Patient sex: M
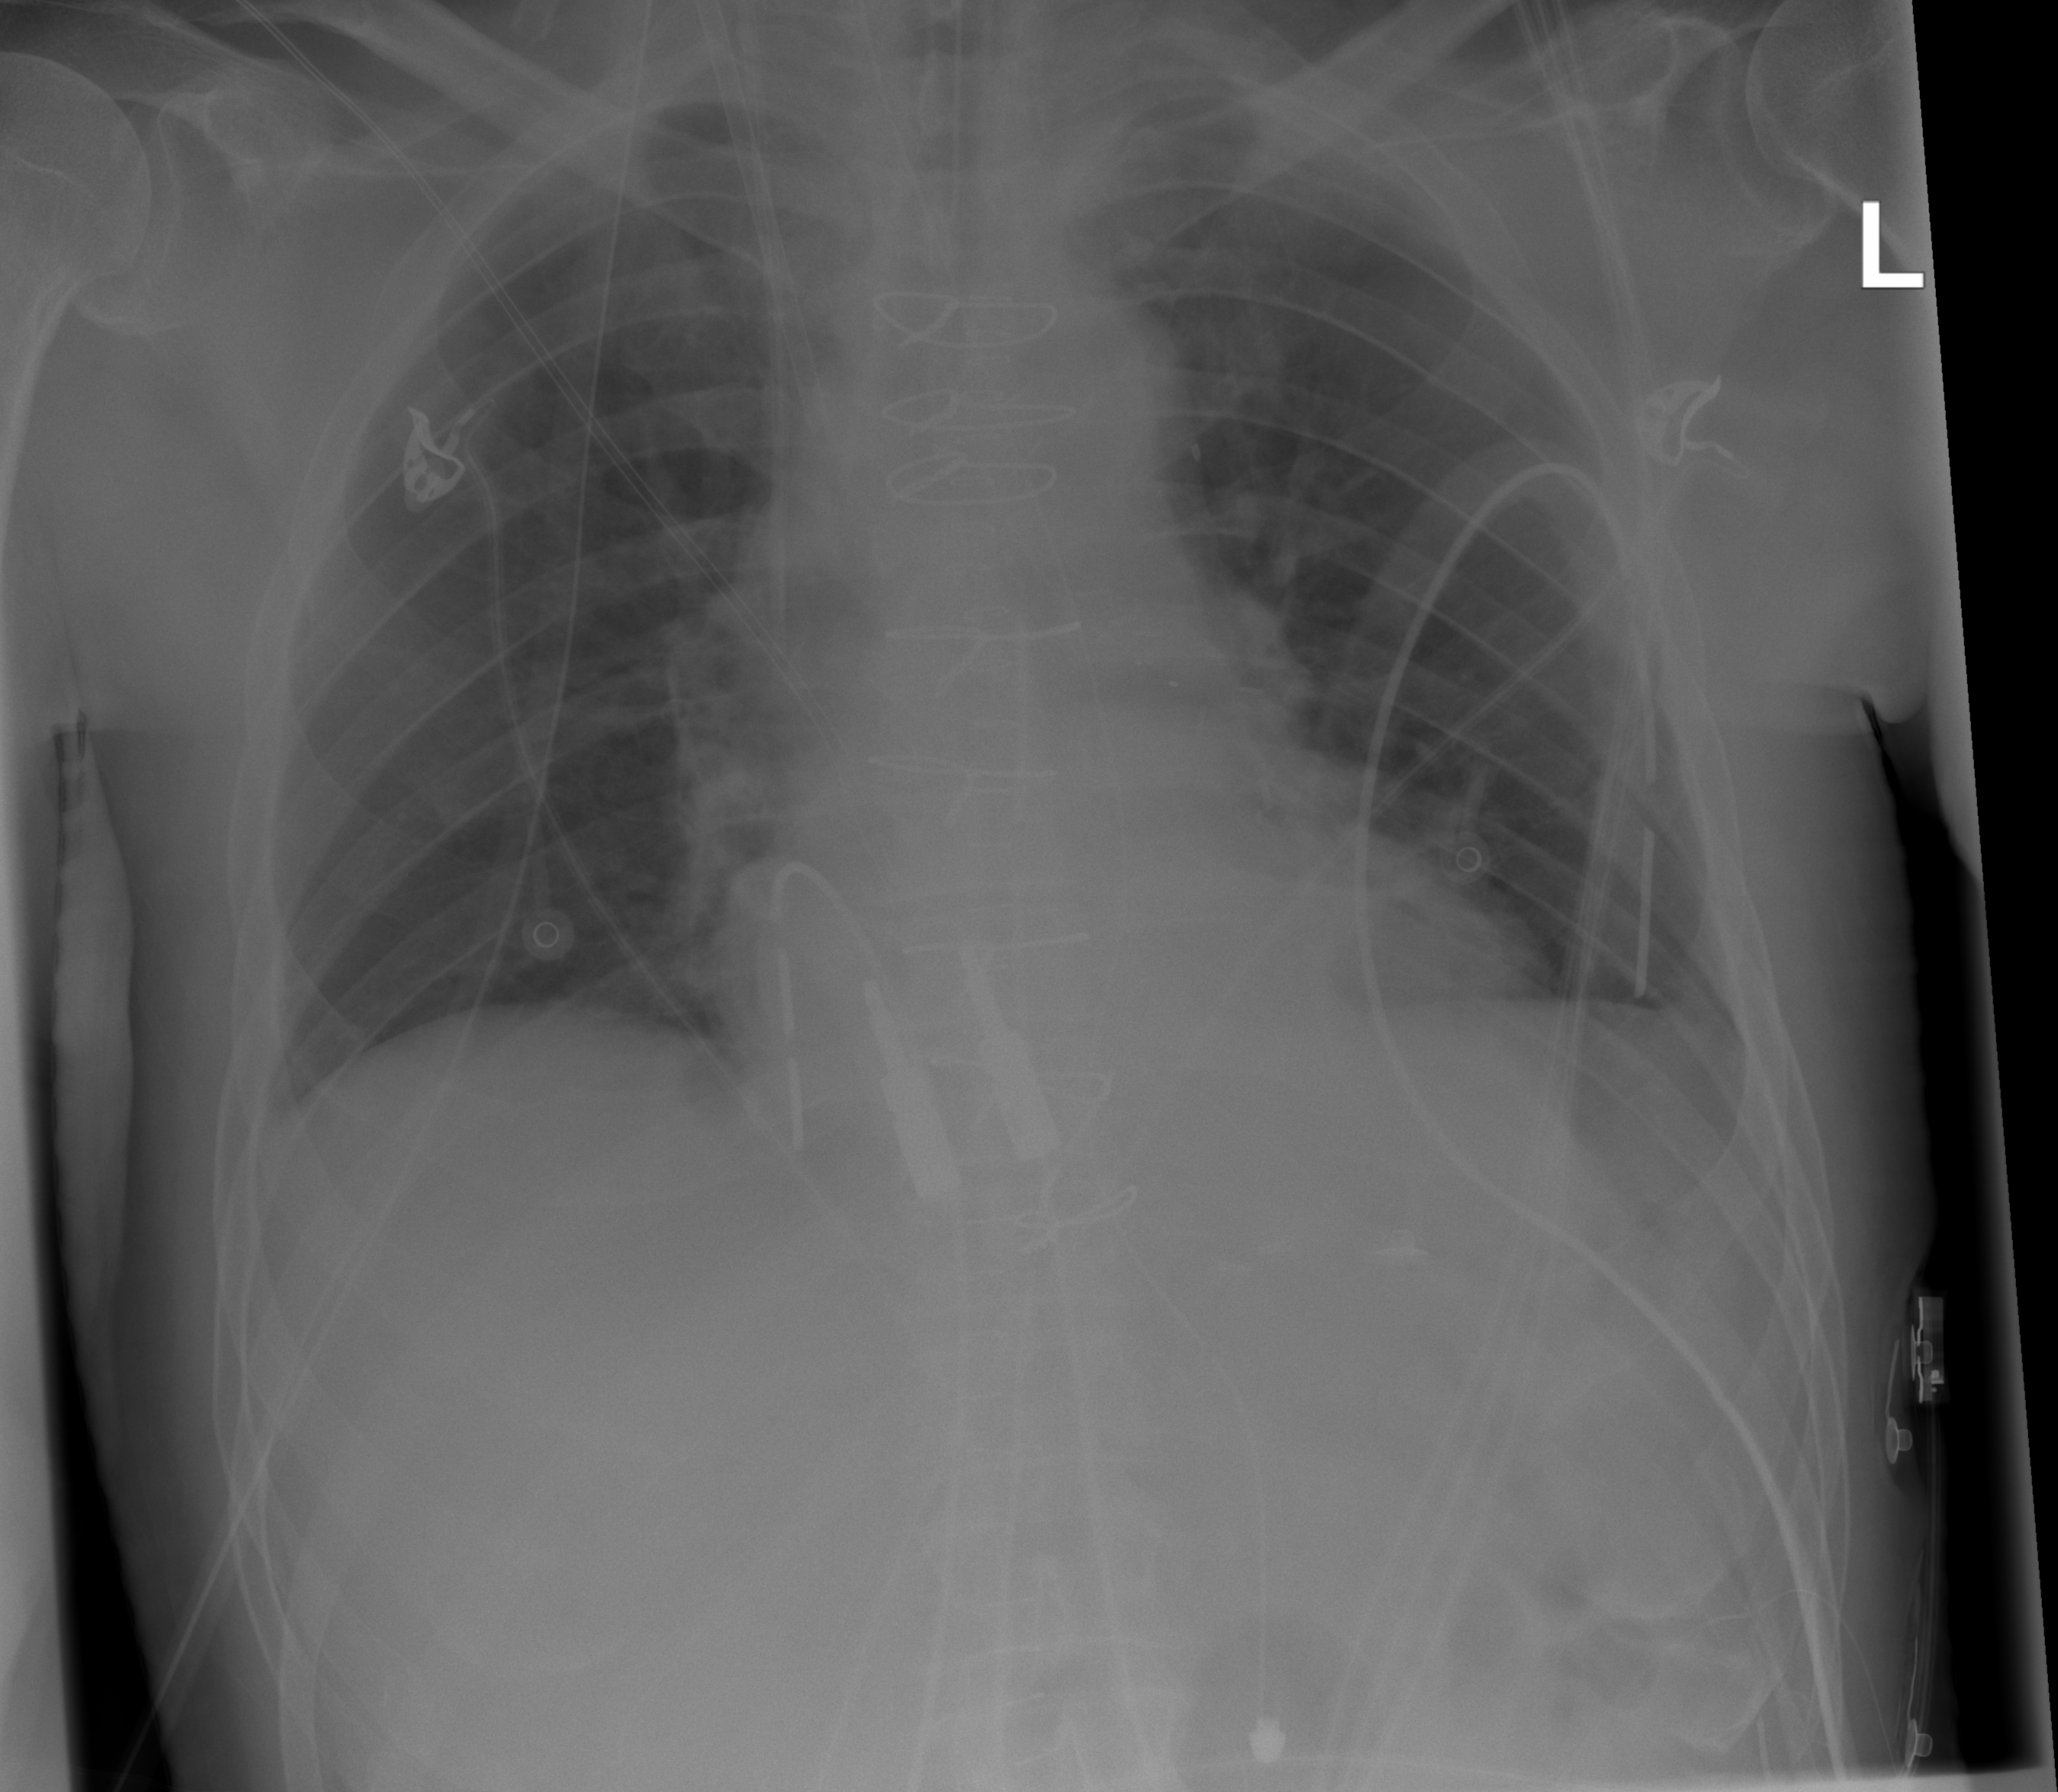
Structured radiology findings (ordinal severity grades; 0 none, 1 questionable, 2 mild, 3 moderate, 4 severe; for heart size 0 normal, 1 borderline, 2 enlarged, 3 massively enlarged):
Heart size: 1
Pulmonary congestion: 0
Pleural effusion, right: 0
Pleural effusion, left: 1
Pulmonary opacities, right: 0
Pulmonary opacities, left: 0
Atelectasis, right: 1
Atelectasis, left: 2